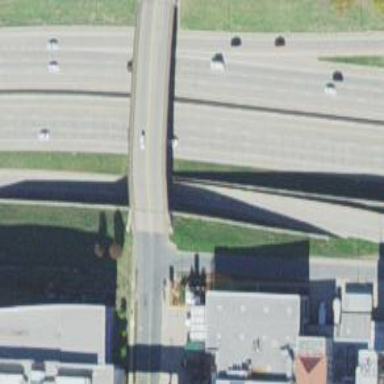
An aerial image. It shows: Residential road crossing beam bridge.